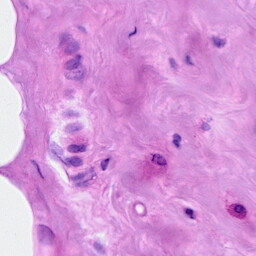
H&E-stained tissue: Breast